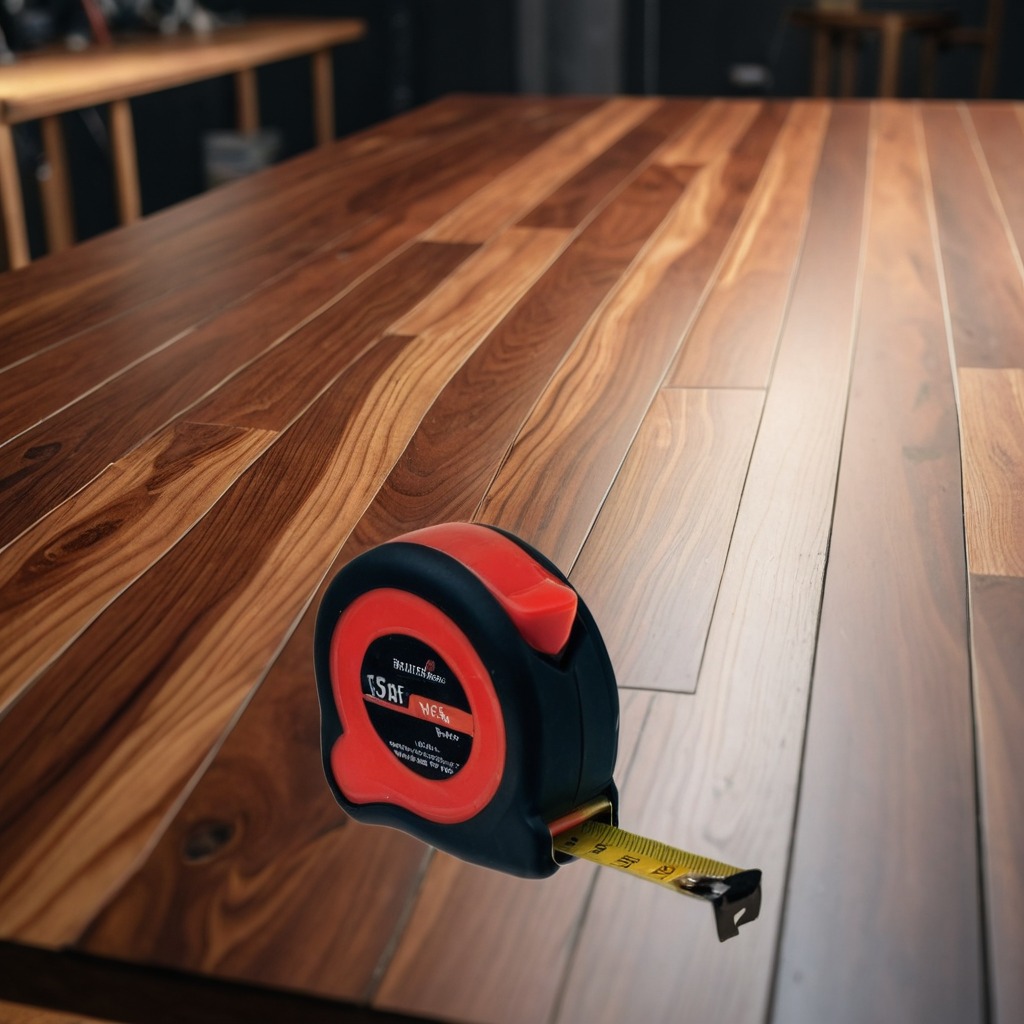
A measuring tape is lying on a wooden table in a carpentry studio with rich wood textures and side lighting.